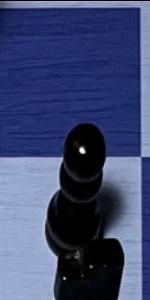
Label: Pawn_Black